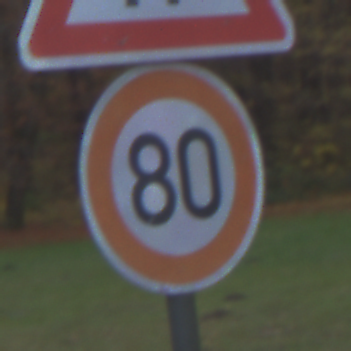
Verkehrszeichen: Geschwindigkeit80
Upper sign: EinseitigVerengteFahrbahnLinks
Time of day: SunriseSunset
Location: Outdoor (Nature)
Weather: PartlyCloudy
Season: Autumn
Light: Natural